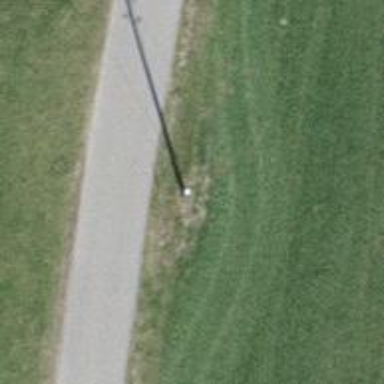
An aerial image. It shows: Power pole.